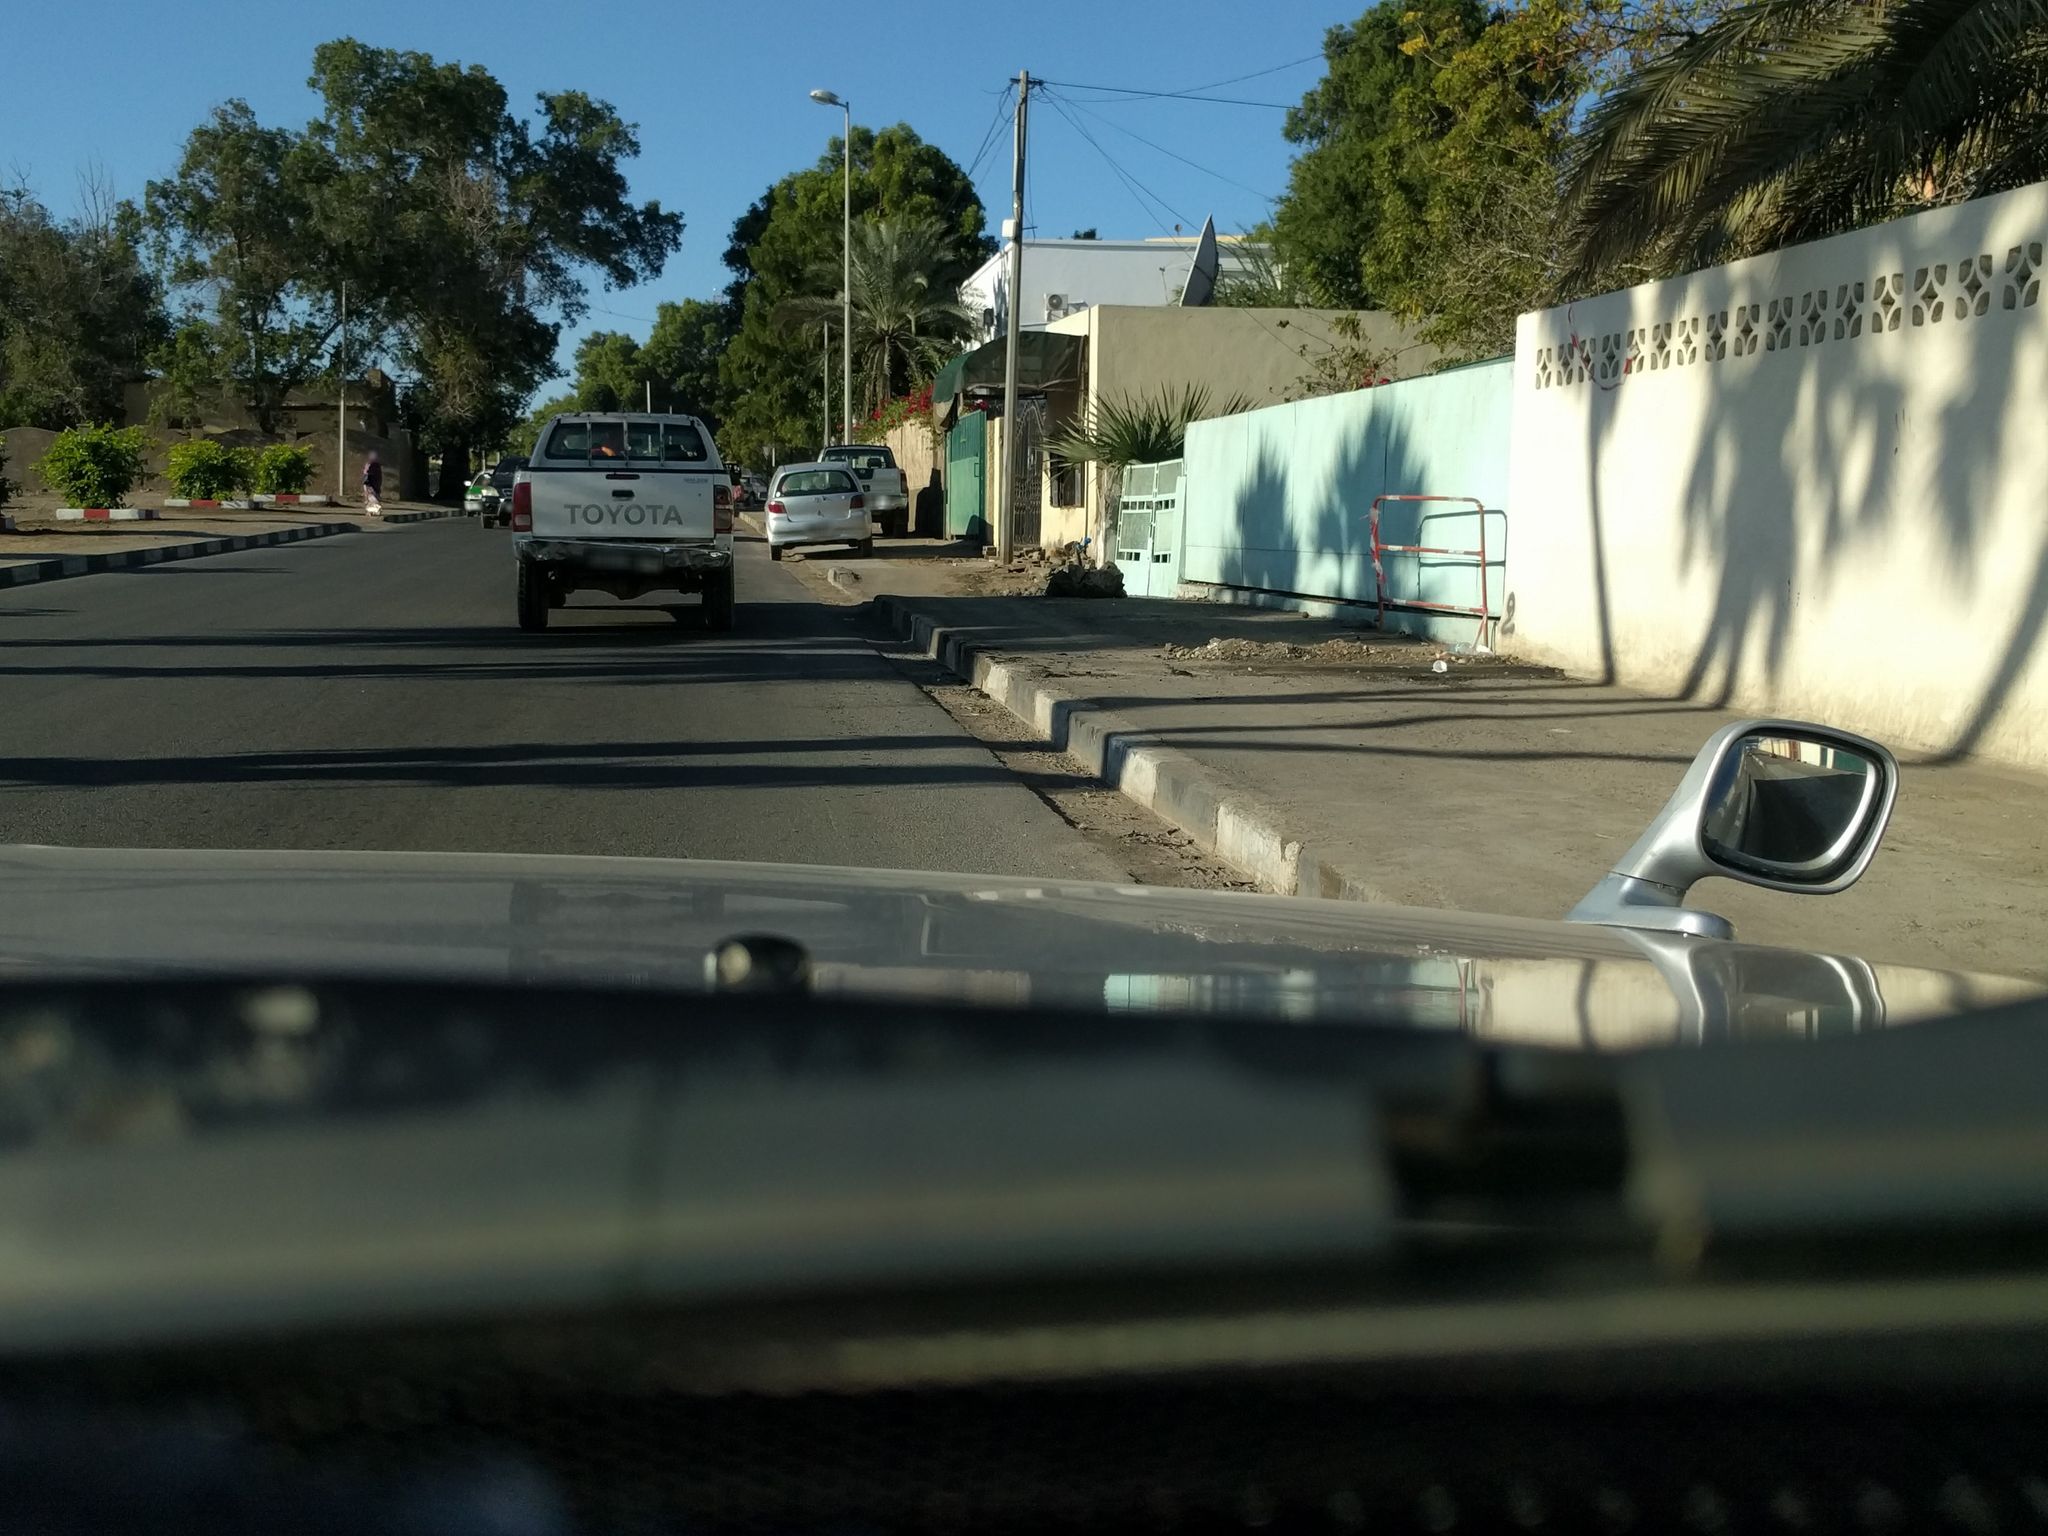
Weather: clear
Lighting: day
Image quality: good
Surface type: driving surface
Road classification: secondary
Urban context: urban centre
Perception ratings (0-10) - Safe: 2.08, Lively: 2.4, Beautiful: 4.85, Boring: 6.86, Depressing: 8.24, Wealthy: 1.95